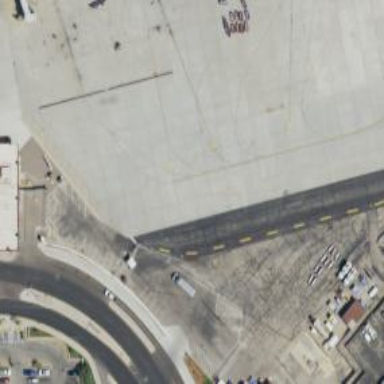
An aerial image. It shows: View of taxiway at the airport.